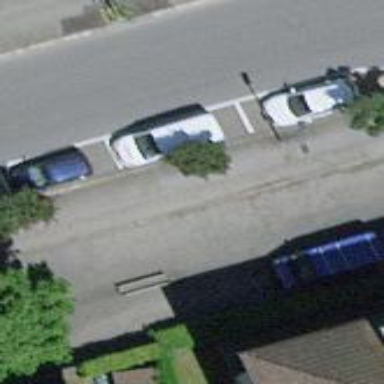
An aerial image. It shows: Street-side parking area with parallel orientation. The surface is asphalt.